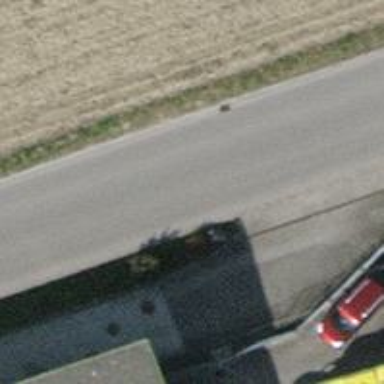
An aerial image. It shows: Hedge barrier.